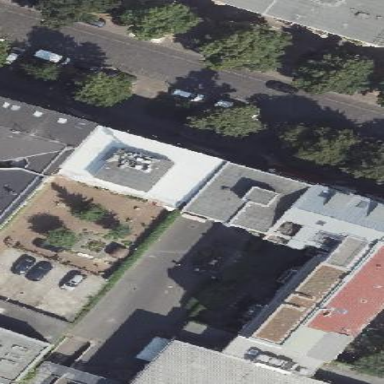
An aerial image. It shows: Street-side parking area with sett surface.